Interaction volume radius: 10 \u00c5
Interaction volume height: 25 \u00c5
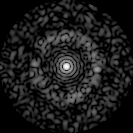
Disorder parameter: 0.8454